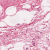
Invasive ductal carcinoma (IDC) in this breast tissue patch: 0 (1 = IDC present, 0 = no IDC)